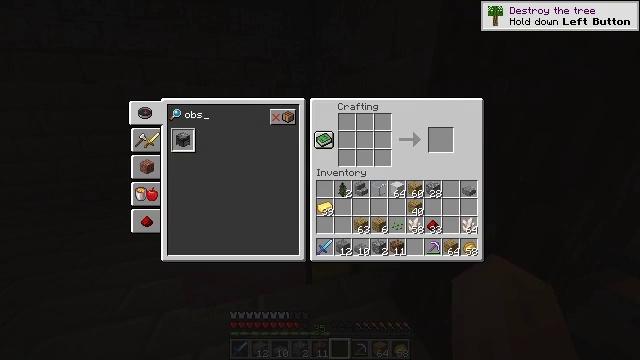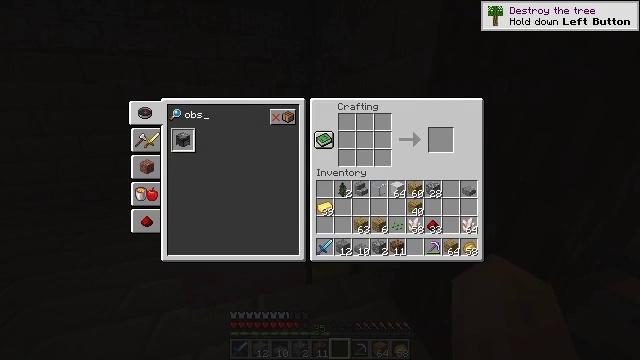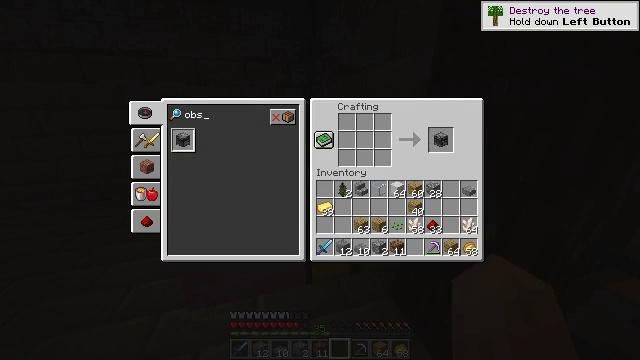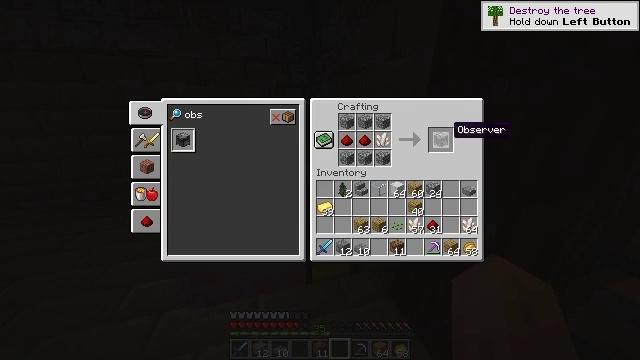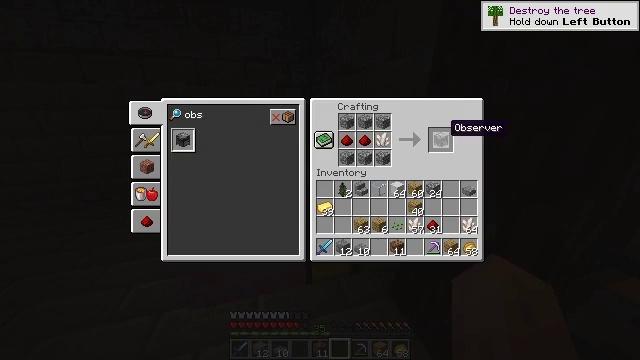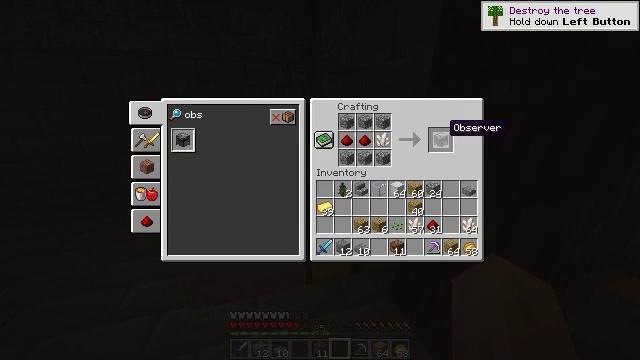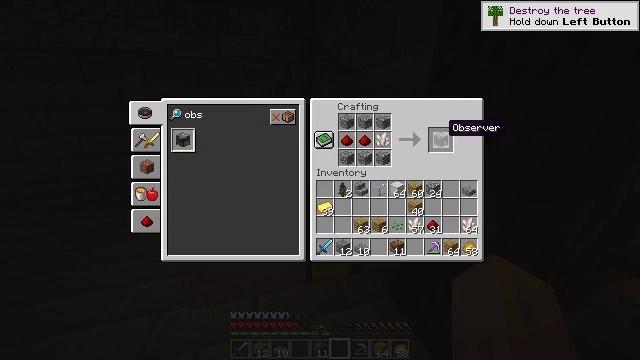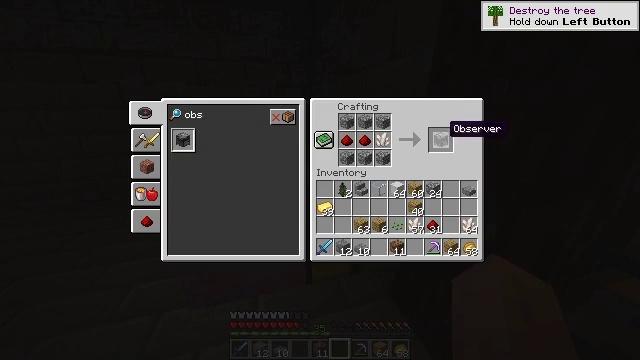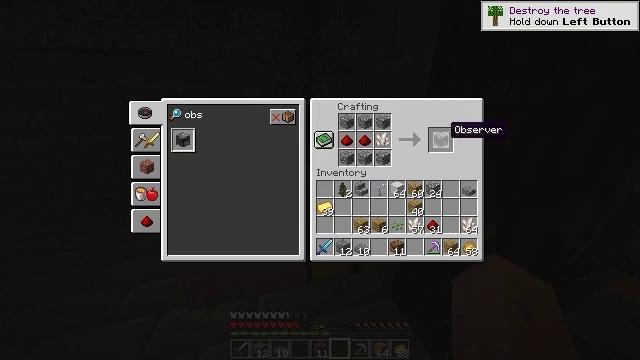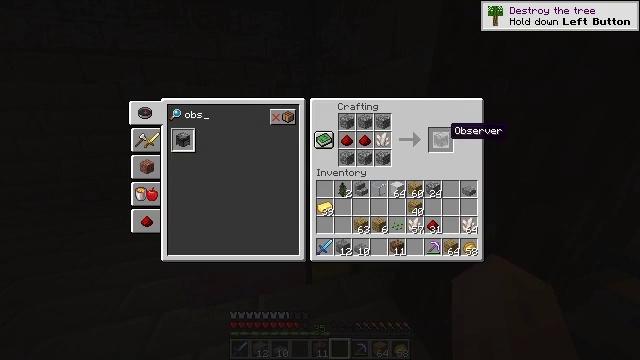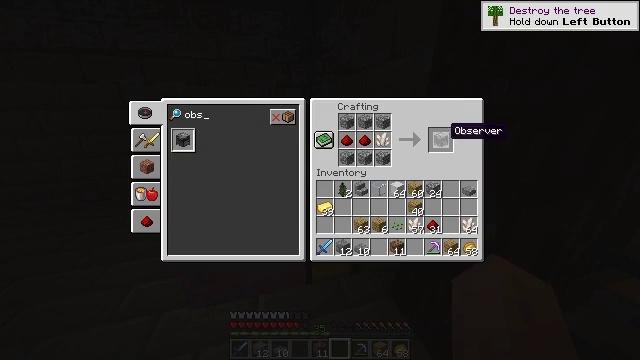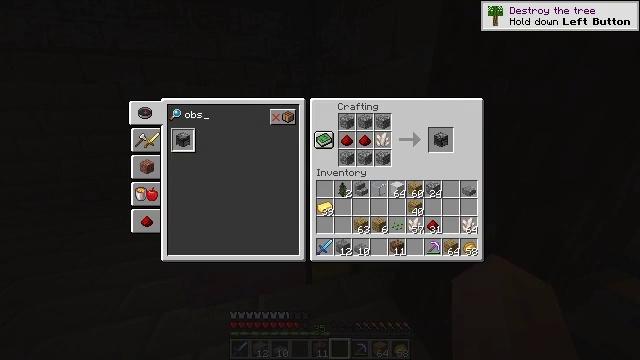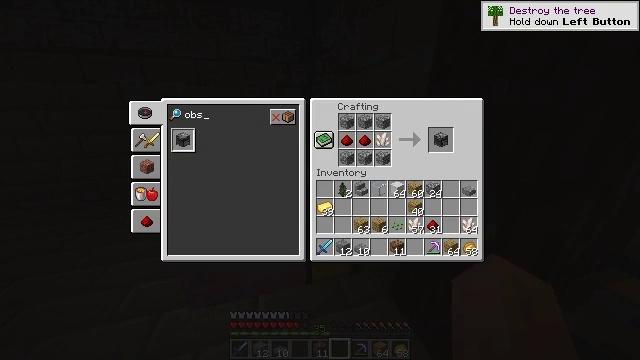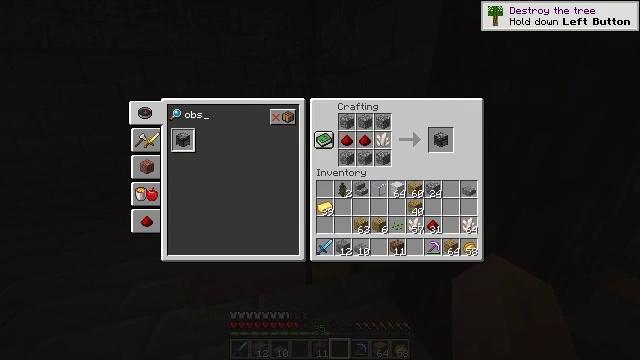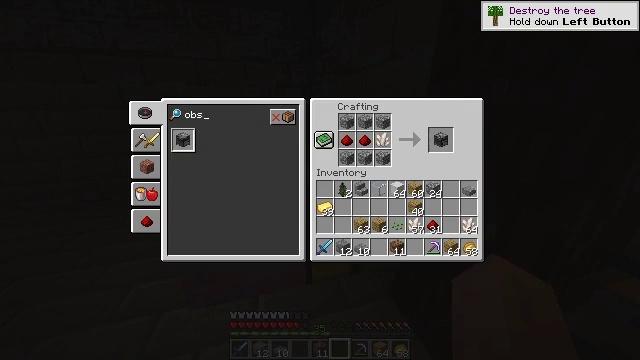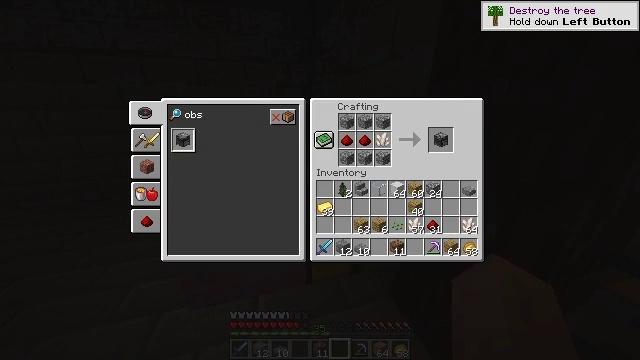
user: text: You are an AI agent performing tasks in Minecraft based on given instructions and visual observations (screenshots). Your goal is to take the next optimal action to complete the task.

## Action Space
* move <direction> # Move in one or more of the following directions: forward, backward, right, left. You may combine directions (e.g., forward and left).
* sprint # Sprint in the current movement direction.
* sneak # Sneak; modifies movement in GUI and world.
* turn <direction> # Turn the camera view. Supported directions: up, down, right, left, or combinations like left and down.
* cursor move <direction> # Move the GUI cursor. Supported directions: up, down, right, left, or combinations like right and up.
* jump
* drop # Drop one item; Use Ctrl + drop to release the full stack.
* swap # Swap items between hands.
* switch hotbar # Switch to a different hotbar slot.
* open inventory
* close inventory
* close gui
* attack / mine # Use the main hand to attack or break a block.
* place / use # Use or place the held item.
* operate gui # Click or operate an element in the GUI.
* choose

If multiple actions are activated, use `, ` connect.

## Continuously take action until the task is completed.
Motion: motion action
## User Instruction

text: Obtain an observer through the crafting table.
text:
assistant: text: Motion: cursor move right
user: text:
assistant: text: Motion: no_op
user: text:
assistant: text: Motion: cursor move left and up
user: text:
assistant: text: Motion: sneak
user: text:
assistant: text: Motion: sneak
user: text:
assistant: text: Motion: sneak
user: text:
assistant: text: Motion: no_op
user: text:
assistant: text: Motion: no_op
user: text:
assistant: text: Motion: no_op
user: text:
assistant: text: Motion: no_op
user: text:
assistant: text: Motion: cursor move left and down
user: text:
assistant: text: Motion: cursor move left and up
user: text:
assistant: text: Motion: cursor move left
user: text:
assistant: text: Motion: cursor move left
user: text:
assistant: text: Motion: no_op
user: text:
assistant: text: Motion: cursor move left and down
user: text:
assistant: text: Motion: no_op
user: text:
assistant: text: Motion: operate gui
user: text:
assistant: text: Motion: no_op
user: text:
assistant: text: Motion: no_op
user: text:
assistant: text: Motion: cursor move right
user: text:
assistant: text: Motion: operate gui
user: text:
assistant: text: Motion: no_op
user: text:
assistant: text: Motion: cursor move up
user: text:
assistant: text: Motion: no_op
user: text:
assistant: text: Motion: cursor move right
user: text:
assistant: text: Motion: cursor move right
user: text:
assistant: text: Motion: sneak, cursor move right and down
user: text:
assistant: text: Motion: sneak, cursor move right
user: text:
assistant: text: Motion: sneak, cursor move right